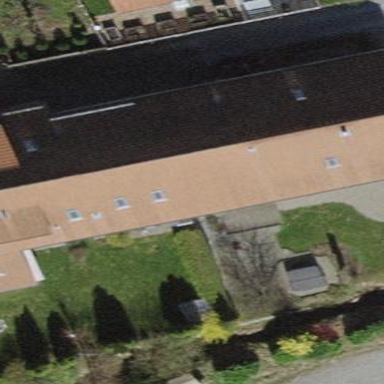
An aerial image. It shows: Building with tile roof.